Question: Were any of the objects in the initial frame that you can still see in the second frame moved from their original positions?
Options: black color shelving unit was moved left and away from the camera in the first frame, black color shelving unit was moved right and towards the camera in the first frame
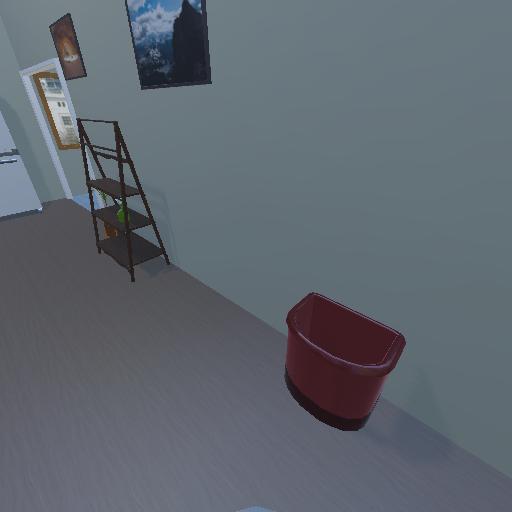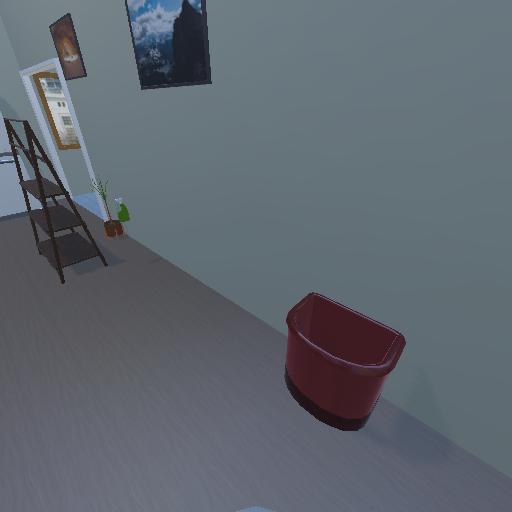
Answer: black color shelving unit was moved left and away from the camera in the first frame